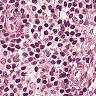
Metastatic tissue present: no